Field crop: maize
Growth stage: 2
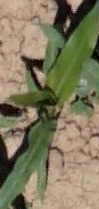
Species: maize